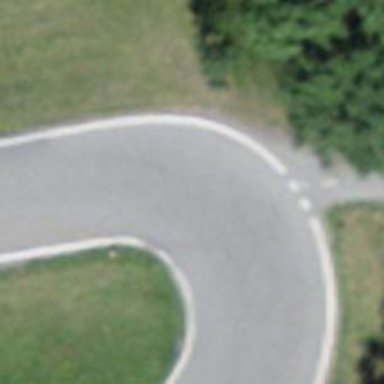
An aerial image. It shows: Tertiary road.